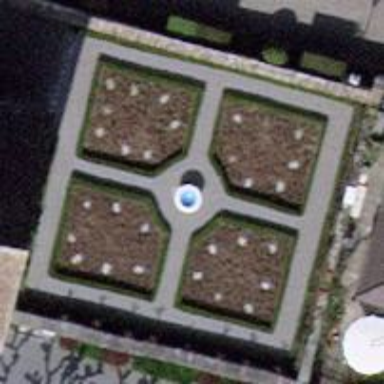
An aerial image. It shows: Beautifully landscaped garden known as rosarium.